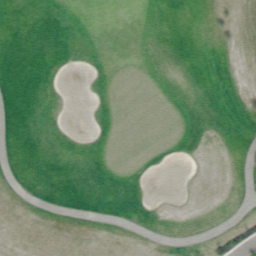
Label: golf course